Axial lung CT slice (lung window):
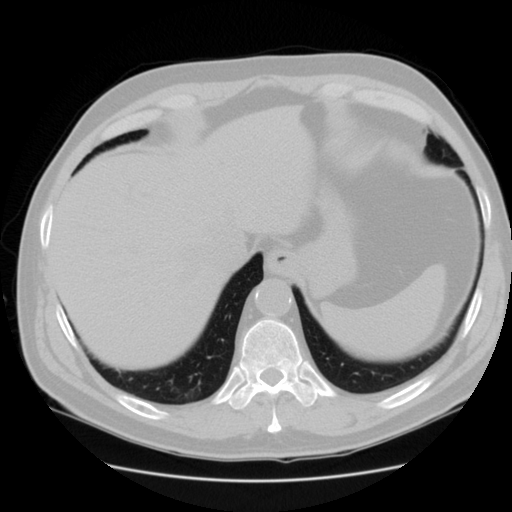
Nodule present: no